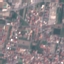
Land use / land cover: Residential